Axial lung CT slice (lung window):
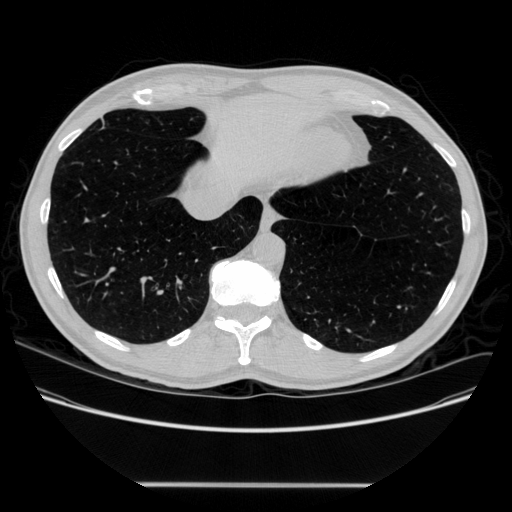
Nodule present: no